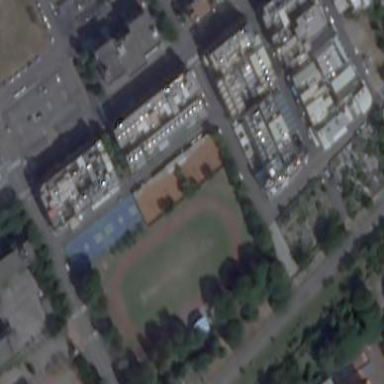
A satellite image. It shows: Clay tennis court on pitch.